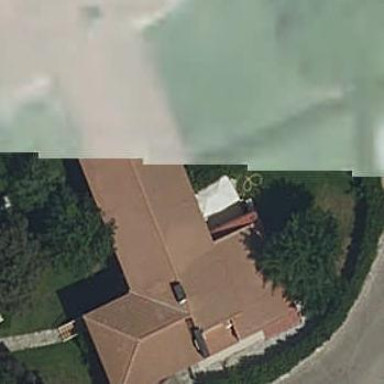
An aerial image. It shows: Simple house.